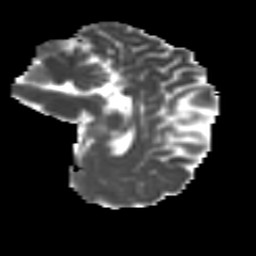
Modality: MD
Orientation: sagittal
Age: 16
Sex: female
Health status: ill
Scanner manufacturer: ge
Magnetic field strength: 3 T
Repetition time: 6.752 s
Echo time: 0.079 s